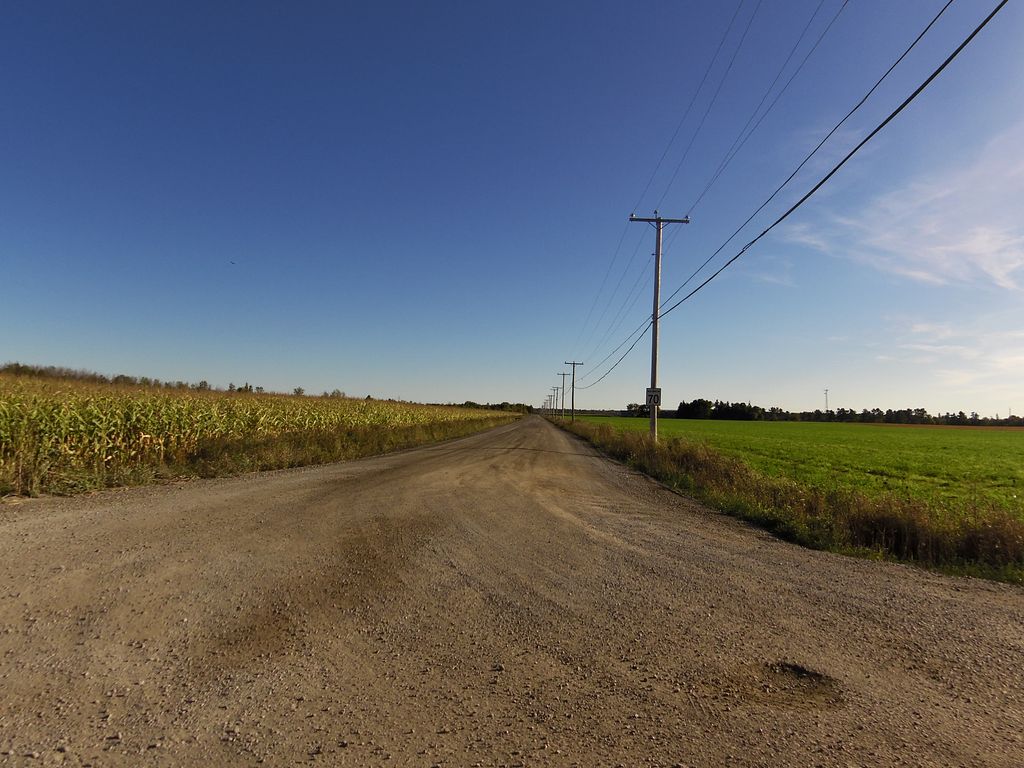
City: ottawa-gatineau